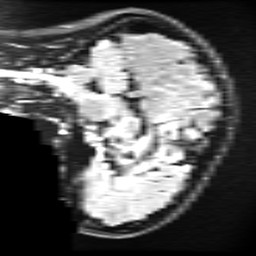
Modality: FLAIR
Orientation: sagittal
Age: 28
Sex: female
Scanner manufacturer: ge
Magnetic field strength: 3 T
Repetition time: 11 s
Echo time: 0.1497 s